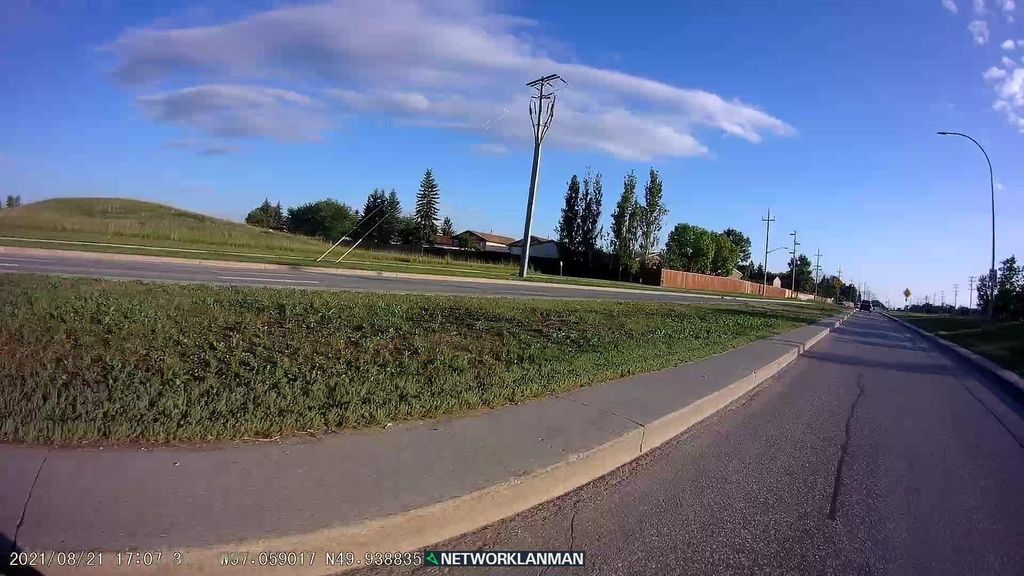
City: winnipeg